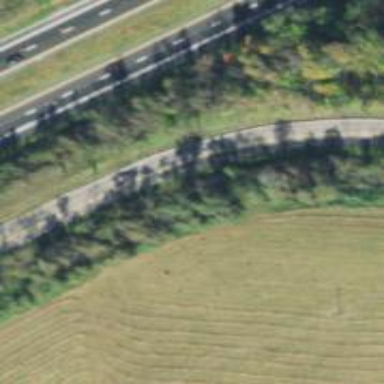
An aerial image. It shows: Tertiary road.